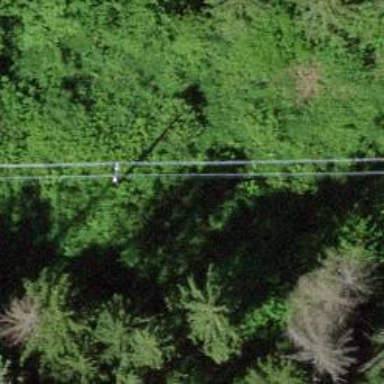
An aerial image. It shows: Utility pole in the area.